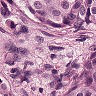
Metastatic tissue present: yes